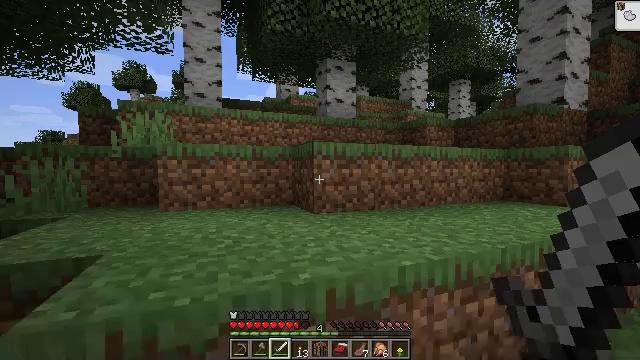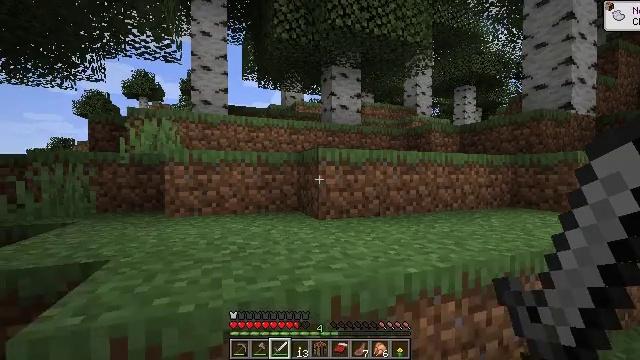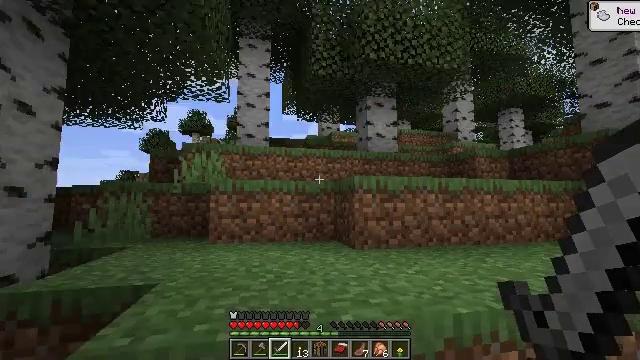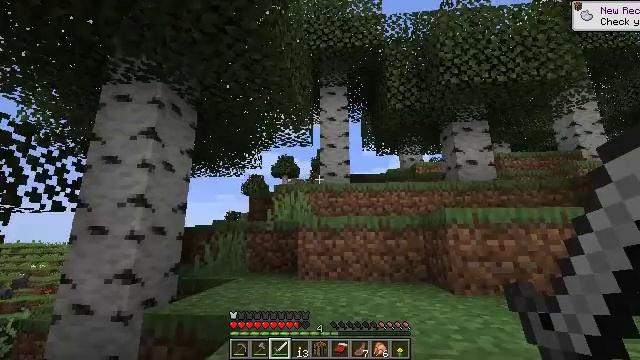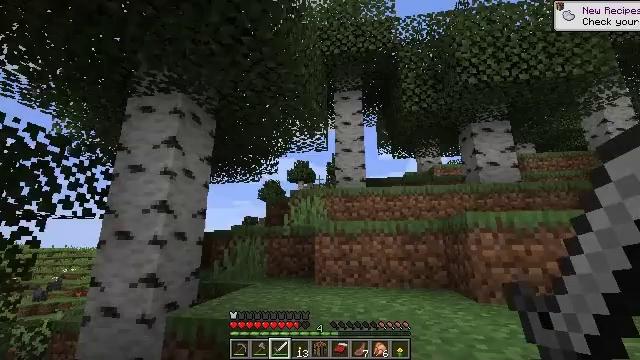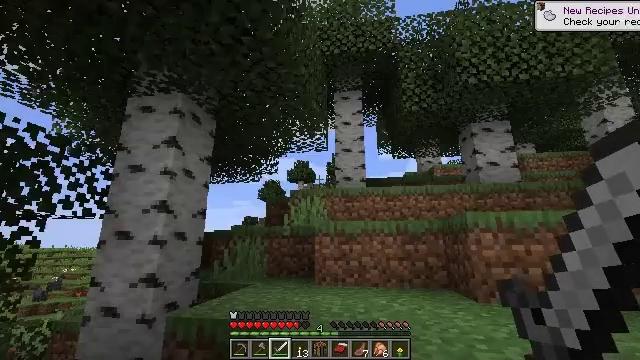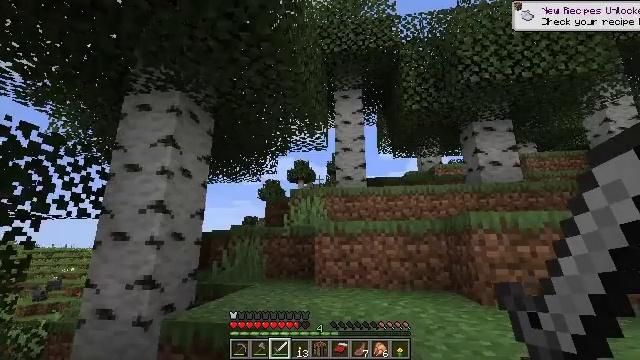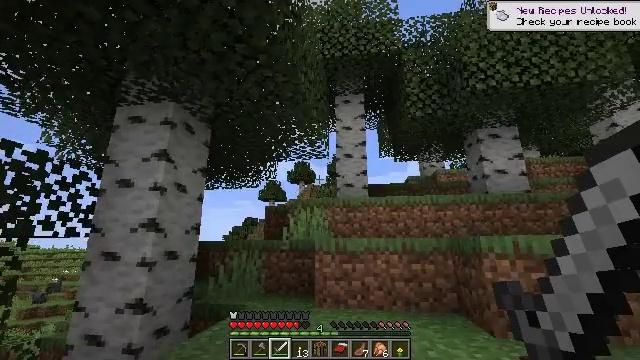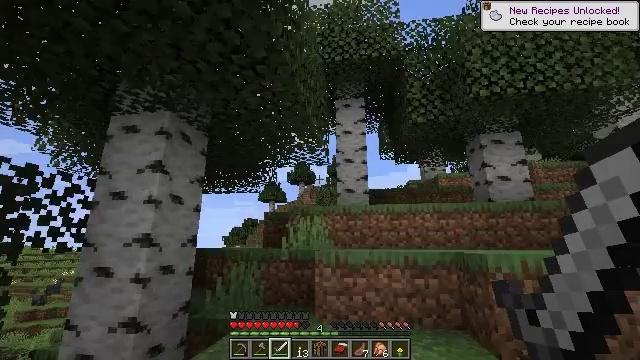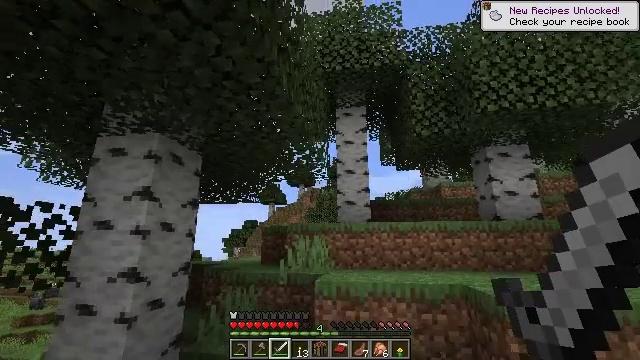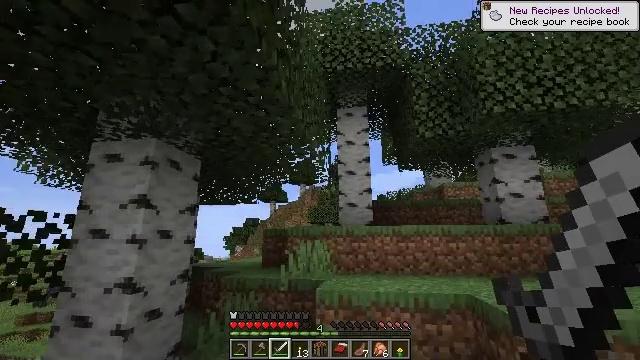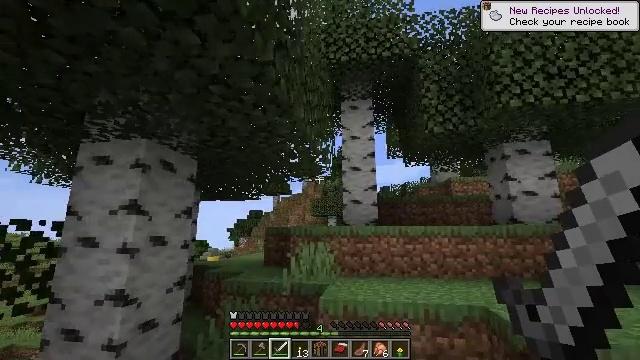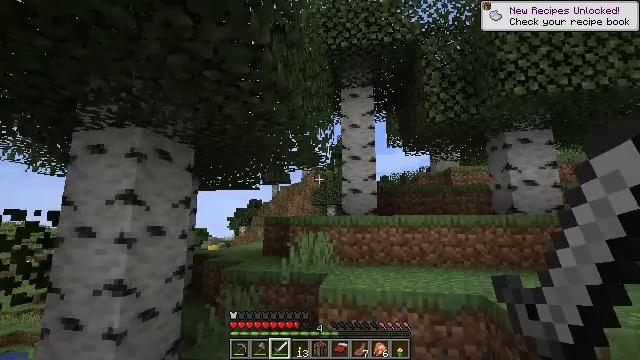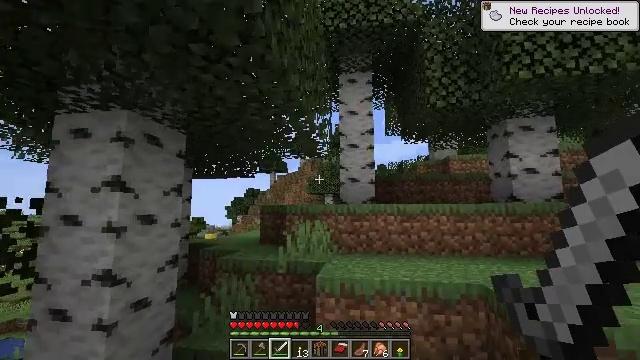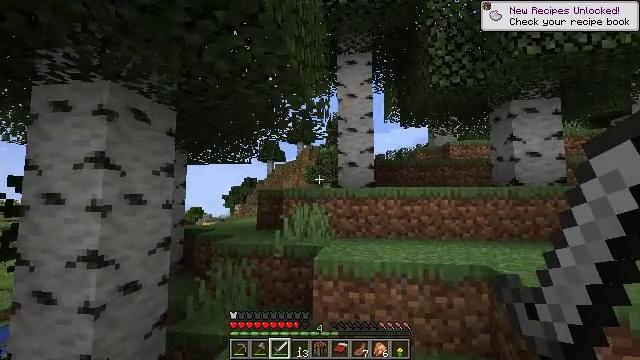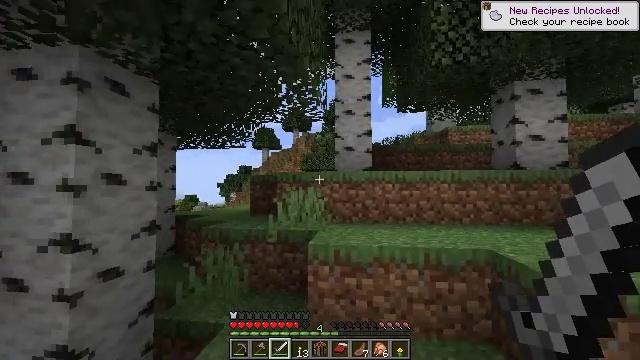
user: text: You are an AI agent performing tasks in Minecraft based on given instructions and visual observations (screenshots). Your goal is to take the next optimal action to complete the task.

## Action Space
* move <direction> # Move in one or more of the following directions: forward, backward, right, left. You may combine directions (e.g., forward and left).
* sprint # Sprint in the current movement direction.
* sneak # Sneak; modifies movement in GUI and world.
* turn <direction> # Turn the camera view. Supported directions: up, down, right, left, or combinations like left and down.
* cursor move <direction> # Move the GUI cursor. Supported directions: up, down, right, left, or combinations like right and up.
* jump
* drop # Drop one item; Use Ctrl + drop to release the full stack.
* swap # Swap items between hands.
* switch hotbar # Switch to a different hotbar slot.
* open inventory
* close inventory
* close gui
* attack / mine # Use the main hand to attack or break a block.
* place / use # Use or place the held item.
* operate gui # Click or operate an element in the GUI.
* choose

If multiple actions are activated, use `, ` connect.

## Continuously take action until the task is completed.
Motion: motion action
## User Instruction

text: Remove a bow from the inventory.
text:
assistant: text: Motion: turn left and up, close gui
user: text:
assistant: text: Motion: turn left and up
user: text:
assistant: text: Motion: turn left and up
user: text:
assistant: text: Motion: turn left and up
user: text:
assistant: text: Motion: no_op
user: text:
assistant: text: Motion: move forward
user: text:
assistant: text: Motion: move forward, jump
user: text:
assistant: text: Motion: move forward, jump
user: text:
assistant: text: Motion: move forward, jump
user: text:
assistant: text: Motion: move forward, jump
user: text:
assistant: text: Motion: move forward, turn down
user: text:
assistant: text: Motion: move forward, turn down
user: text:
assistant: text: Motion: move forward, turn down
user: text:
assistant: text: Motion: move forward, turn down
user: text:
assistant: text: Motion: move forward, turn down
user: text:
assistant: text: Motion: move forward, turn down
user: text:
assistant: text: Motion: move forward, turn down
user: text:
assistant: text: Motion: move forward, turn down
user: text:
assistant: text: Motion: move forward, turn left and down
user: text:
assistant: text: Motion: move forward, turn left and down
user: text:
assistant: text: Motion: move forward
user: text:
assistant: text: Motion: move forward
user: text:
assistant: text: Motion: move forward
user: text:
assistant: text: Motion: move forward
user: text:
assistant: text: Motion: move forward
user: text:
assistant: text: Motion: move forward
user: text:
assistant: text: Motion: move forward, turn left
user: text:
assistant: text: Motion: move forward, turn left
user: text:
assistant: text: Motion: move forward, turn left and down
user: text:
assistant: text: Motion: move forward, turn left, jump